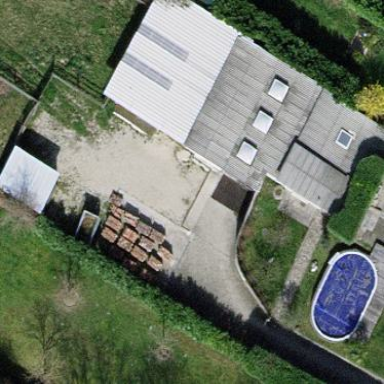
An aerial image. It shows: View of roof of building.